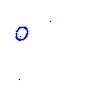
Particle: proton